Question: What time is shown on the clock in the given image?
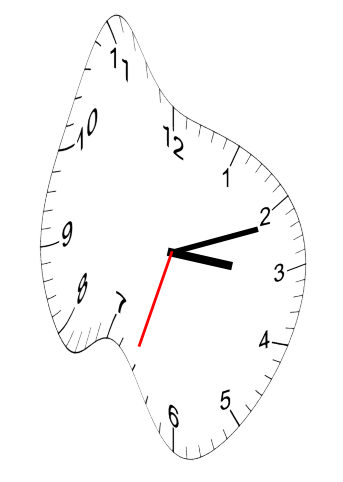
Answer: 03:11:33